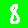
Digit: 8